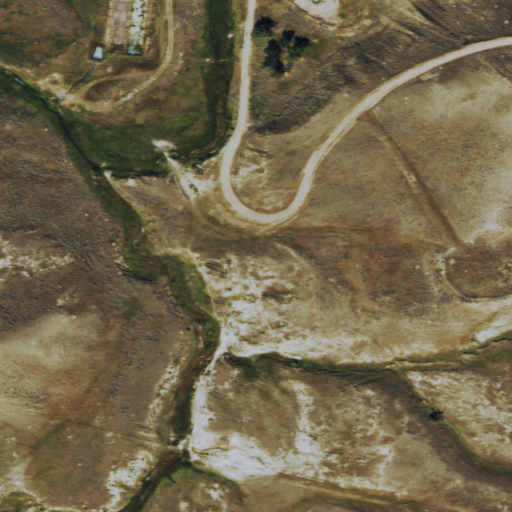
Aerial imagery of valley in Wyoming named Anderson Draw containing grassland, shrub, herbaceous wetlands, woody wetlands, and open development